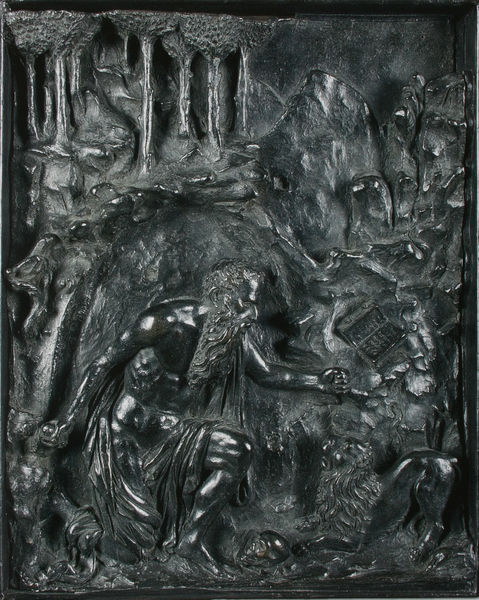
Titel: Hl. Hieronymus
Künstler: Andrea Riccio
Standort: Krakau
Institution: Muzeum Narodowe
Schlagwörter: akt, baum, berg, dunkel, felsen, hand, laub, mann, nackt, nackter, schatten, umhang, vogel, bäume, landschaft, finger, grau, holz, licht, marmor, nacht, profil, schwarz, stirn, szene, tür, weiss, hund, tier, tuch, alt, bart, arm, arme, bibel, mensch, schädel, silber, stein, steine, erde, feld, hügel, natur, figur, haare, höhle, krone, locken, renaissance, wald, rund, skulptur, mähne, relief, modell, bogen, berge, fels, gebirge, wüste, füsse, grube, muskeln, glanz, glänzen, metall, bronze, plastik, knie, foto, knochen, adam, alter, moses, buch, einöde, lichtung, druck, loch, stich, kupfer, greifen, knien, gebet, anschauen, totenkopf, wurzeln, schreiben, altes testament, versuchung, knieend, kniend, vision, grotte, florenz, gebückt, heiliger, wildnis, pinien, löwe, totenschädel, betend, guss, gehäuse, rundung, sakral, geschnitzt, testament, bronzeguss, natr, hochrelief, eremit, daniel, hieronymus, einsiedler, dorn, evangelium, schnizerei, verfassen, erdreich, löwengrube, hieronimus, halbrelief, basrelief, eremitage, himmelspforte, antonius, hl. hieronymus, rom, donatello, bändigen, bronzerelief, bronzerelieg, ho´hle, klause, mthologie, paradiestür, türrelief, emirit, hähle, beim steineklopfen, köwe, höhke